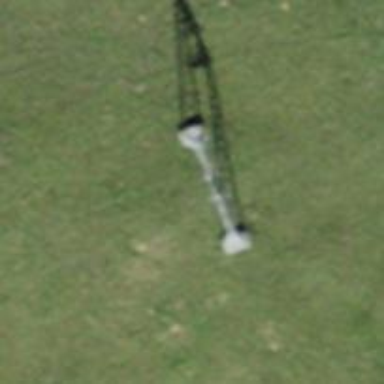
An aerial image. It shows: Pylon used for aerialway.